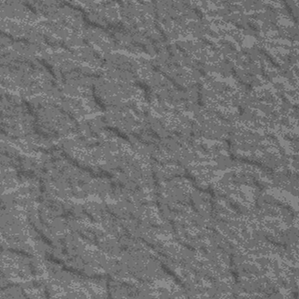
Label: frost